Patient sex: F
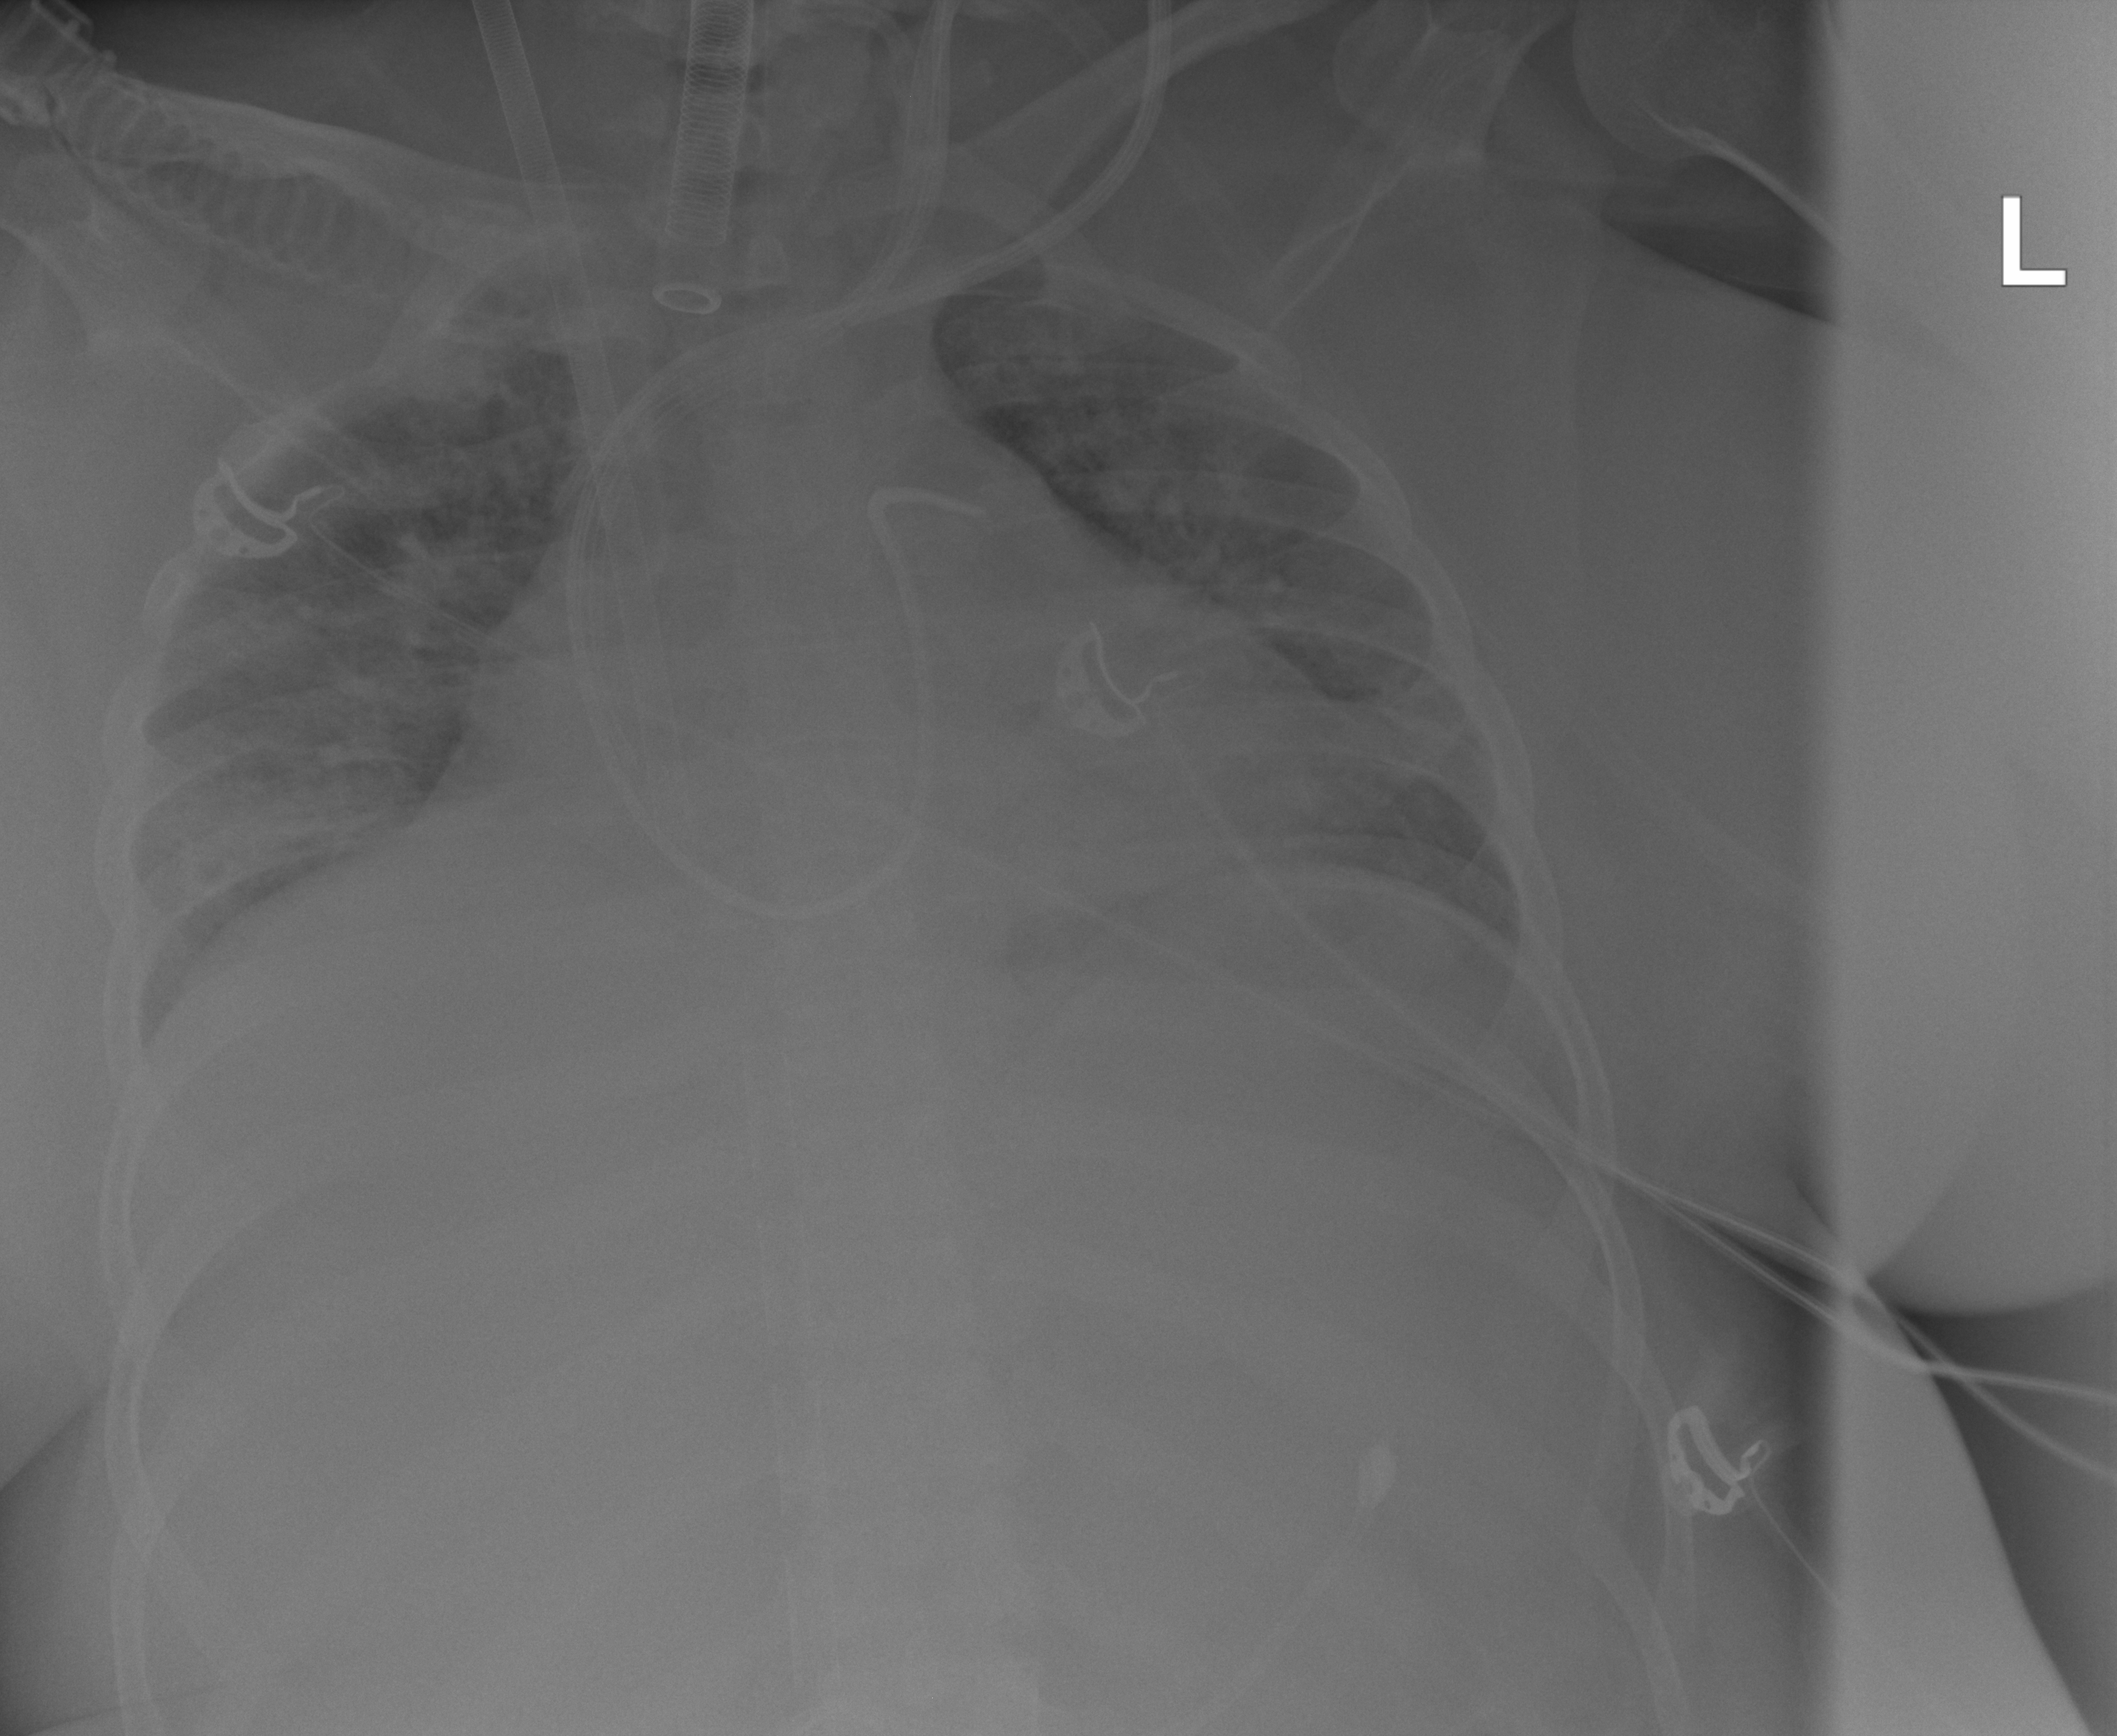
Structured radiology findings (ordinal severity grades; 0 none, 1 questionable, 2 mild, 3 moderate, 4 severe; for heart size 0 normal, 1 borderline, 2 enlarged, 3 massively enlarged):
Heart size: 2
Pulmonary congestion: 2
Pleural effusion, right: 0
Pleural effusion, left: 0
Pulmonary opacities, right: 4
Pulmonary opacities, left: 3
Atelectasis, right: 3
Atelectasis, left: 3